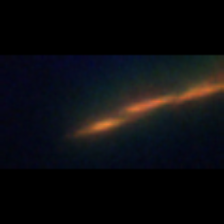
Taxon: Psuedo-nitzschia
Group: Diatoms